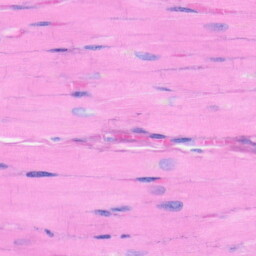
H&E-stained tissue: Heart